Question: In my application i went to display a messages like this
pls tell me ,how to display message in list view ,and how to display a list view
one is left and other one is right
and how to display a time in bottom of the message
'''
//view display
@Override
public View getView(int position, View convertView, ViewGroup parent) {
AllmessagedispalyContants message = (AllmessagedispalyContants) this.getItem(position);
ViewHolder holder;
if(convertView == null)
{
holder = new ViewHolder();
convertView = LayoutInflater.from(mContext).inflate(R.layout.allmessagesms, null);
holder.message = (TextView) convertView.findViewById(R.id.message_text);
holder.date=(TextView)convertView.findViewById(R.id.date);
convertView.setTag(holder);
}
else
holder = (ViewHolder) convertView.getTag();
holder.message.setText(message.getMessage());
holder.date.setText(message.getDate());
LayoutParams lp = (LayoutParams) holder.message.getLayoutParams();
lp = (LayoutParams)holder.date.getLayoutParams();
//check if it is a status message then remove background, and change text color.
if(message.isStatusMessage())
{
holder.message.setBackgroundDrawable(null);
lp.gravity = Gravity.LEFT;
holder.message.setTextColor(R.color.textFieldColor);
}
else
{
//Check whether message is mine to show green background and align to right
if(message.messageType.equals(bool))
{
holder.message.setBackgroundResource(R.drawable.right);
lp.gravity = Gravity.RIGHT;
}
//If not mine then it is from sender to show orange background and align to left
else
{
holder.message.setBackgroundResource(R.drawable.lift);
lp.gravity = Gravity.LEFT;
}
holder.message.setLayoutParams(lp);
holder.message.setTextSize(14);
Typeface typface=Typeface.createFromAsset(mContext.getAssets(),"fonts/Roboto-Bold.ttf");
holder.message.setTypeface(typface);
//holder.message.setTextColor(R.color.textColor);
}
return convertView;
}
private static class ViewHolder
{
TextView message;
TextView date;
}
'''

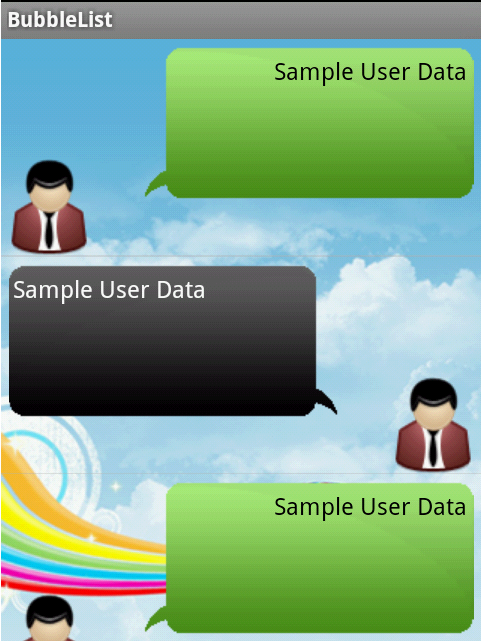
Answer: You will have to write a custom adapter and in the get view method depending on the position value you can return the corresponding layouts with the image place either on the left or right. For instance every odd number place the image on the left and the message on the right.
'''
if((position%2)==0
// even display the image on the right
else
// odd display the image on the left.
'''
To give you an idea,
create an layout as below with the image on the left:
'''
<?xml version="1.0" encoding="utf-8"?>
<RelativeLayout xmlns:android="http://schemas.android.com/apk/res/android"
android:layout_width="match_parent"
android:layout_height="match_parent" >
<ImageView
android:id="@+id/imageView1"
android:layout_width="wrap_content"
android:layout_height="wrap_content"
android:src="@drawable/ic_launcher" />
<TextView
android:id="@+id/textView1"
android:layout_width="wrap_content"
android:layout_height="wrap_content"
android:layout_toRightOf="@+id/imageView1"
android:layout_alignParentRight="true"
android:text="TextView" />
</RelativeLayout>
'''
Create another layout with the image on the right:
'''
<?xml version="1.0" encoding="utf-8"?>
<RelativeLayout xmlns:android="http://schemas.android.com/apk/res/android"
android:layout_width="match_parent"
android:layout_height="match_parent" >
<TextView
android:id="@+id/textView1"
android:layout_width="wrap_content"
android:layout_height="wrap_content"
android:text="TextView" />
<ImageView
android:id="@+id/imageView1"
android:layout_toRightOf="@+id/textView1"
android:layout_alignParentRight="true"
android:layout_width="wrap_content"
android:layout_height="wrap_content"
android:src="@drawable/ic_launcher" />
</RelativeLayout>
'''
In the get view method as mentioned earlier you can do the following:
'''
public View getView(int position, View convertView, ViewGroup parent) {
View view;
LayoutInflater vi = (LayoutInflater) context
.getSystemService(Context.LAYOUT_INFLATER_SERVICE);
if((position%2)==0{
// even display the image on the right.
view = vi.inflate(R.layout.image_right_layout, null);
}else{
// odd display the image on the left.
view = vi.inflate(R.layout.image_left_layout, null);
}
return view;
'''
}
You will have to change the code to set content into the views.